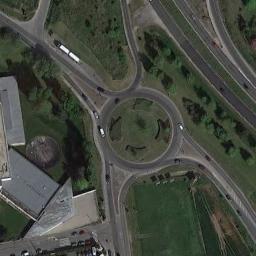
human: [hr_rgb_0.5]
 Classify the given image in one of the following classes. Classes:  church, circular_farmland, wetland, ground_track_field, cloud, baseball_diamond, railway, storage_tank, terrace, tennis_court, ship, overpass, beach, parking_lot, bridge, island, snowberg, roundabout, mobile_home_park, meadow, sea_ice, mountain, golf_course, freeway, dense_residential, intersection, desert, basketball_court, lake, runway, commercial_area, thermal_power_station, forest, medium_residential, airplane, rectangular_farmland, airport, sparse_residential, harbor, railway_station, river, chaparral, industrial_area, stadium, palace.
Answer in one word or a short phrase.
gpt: roundabout